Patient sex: F
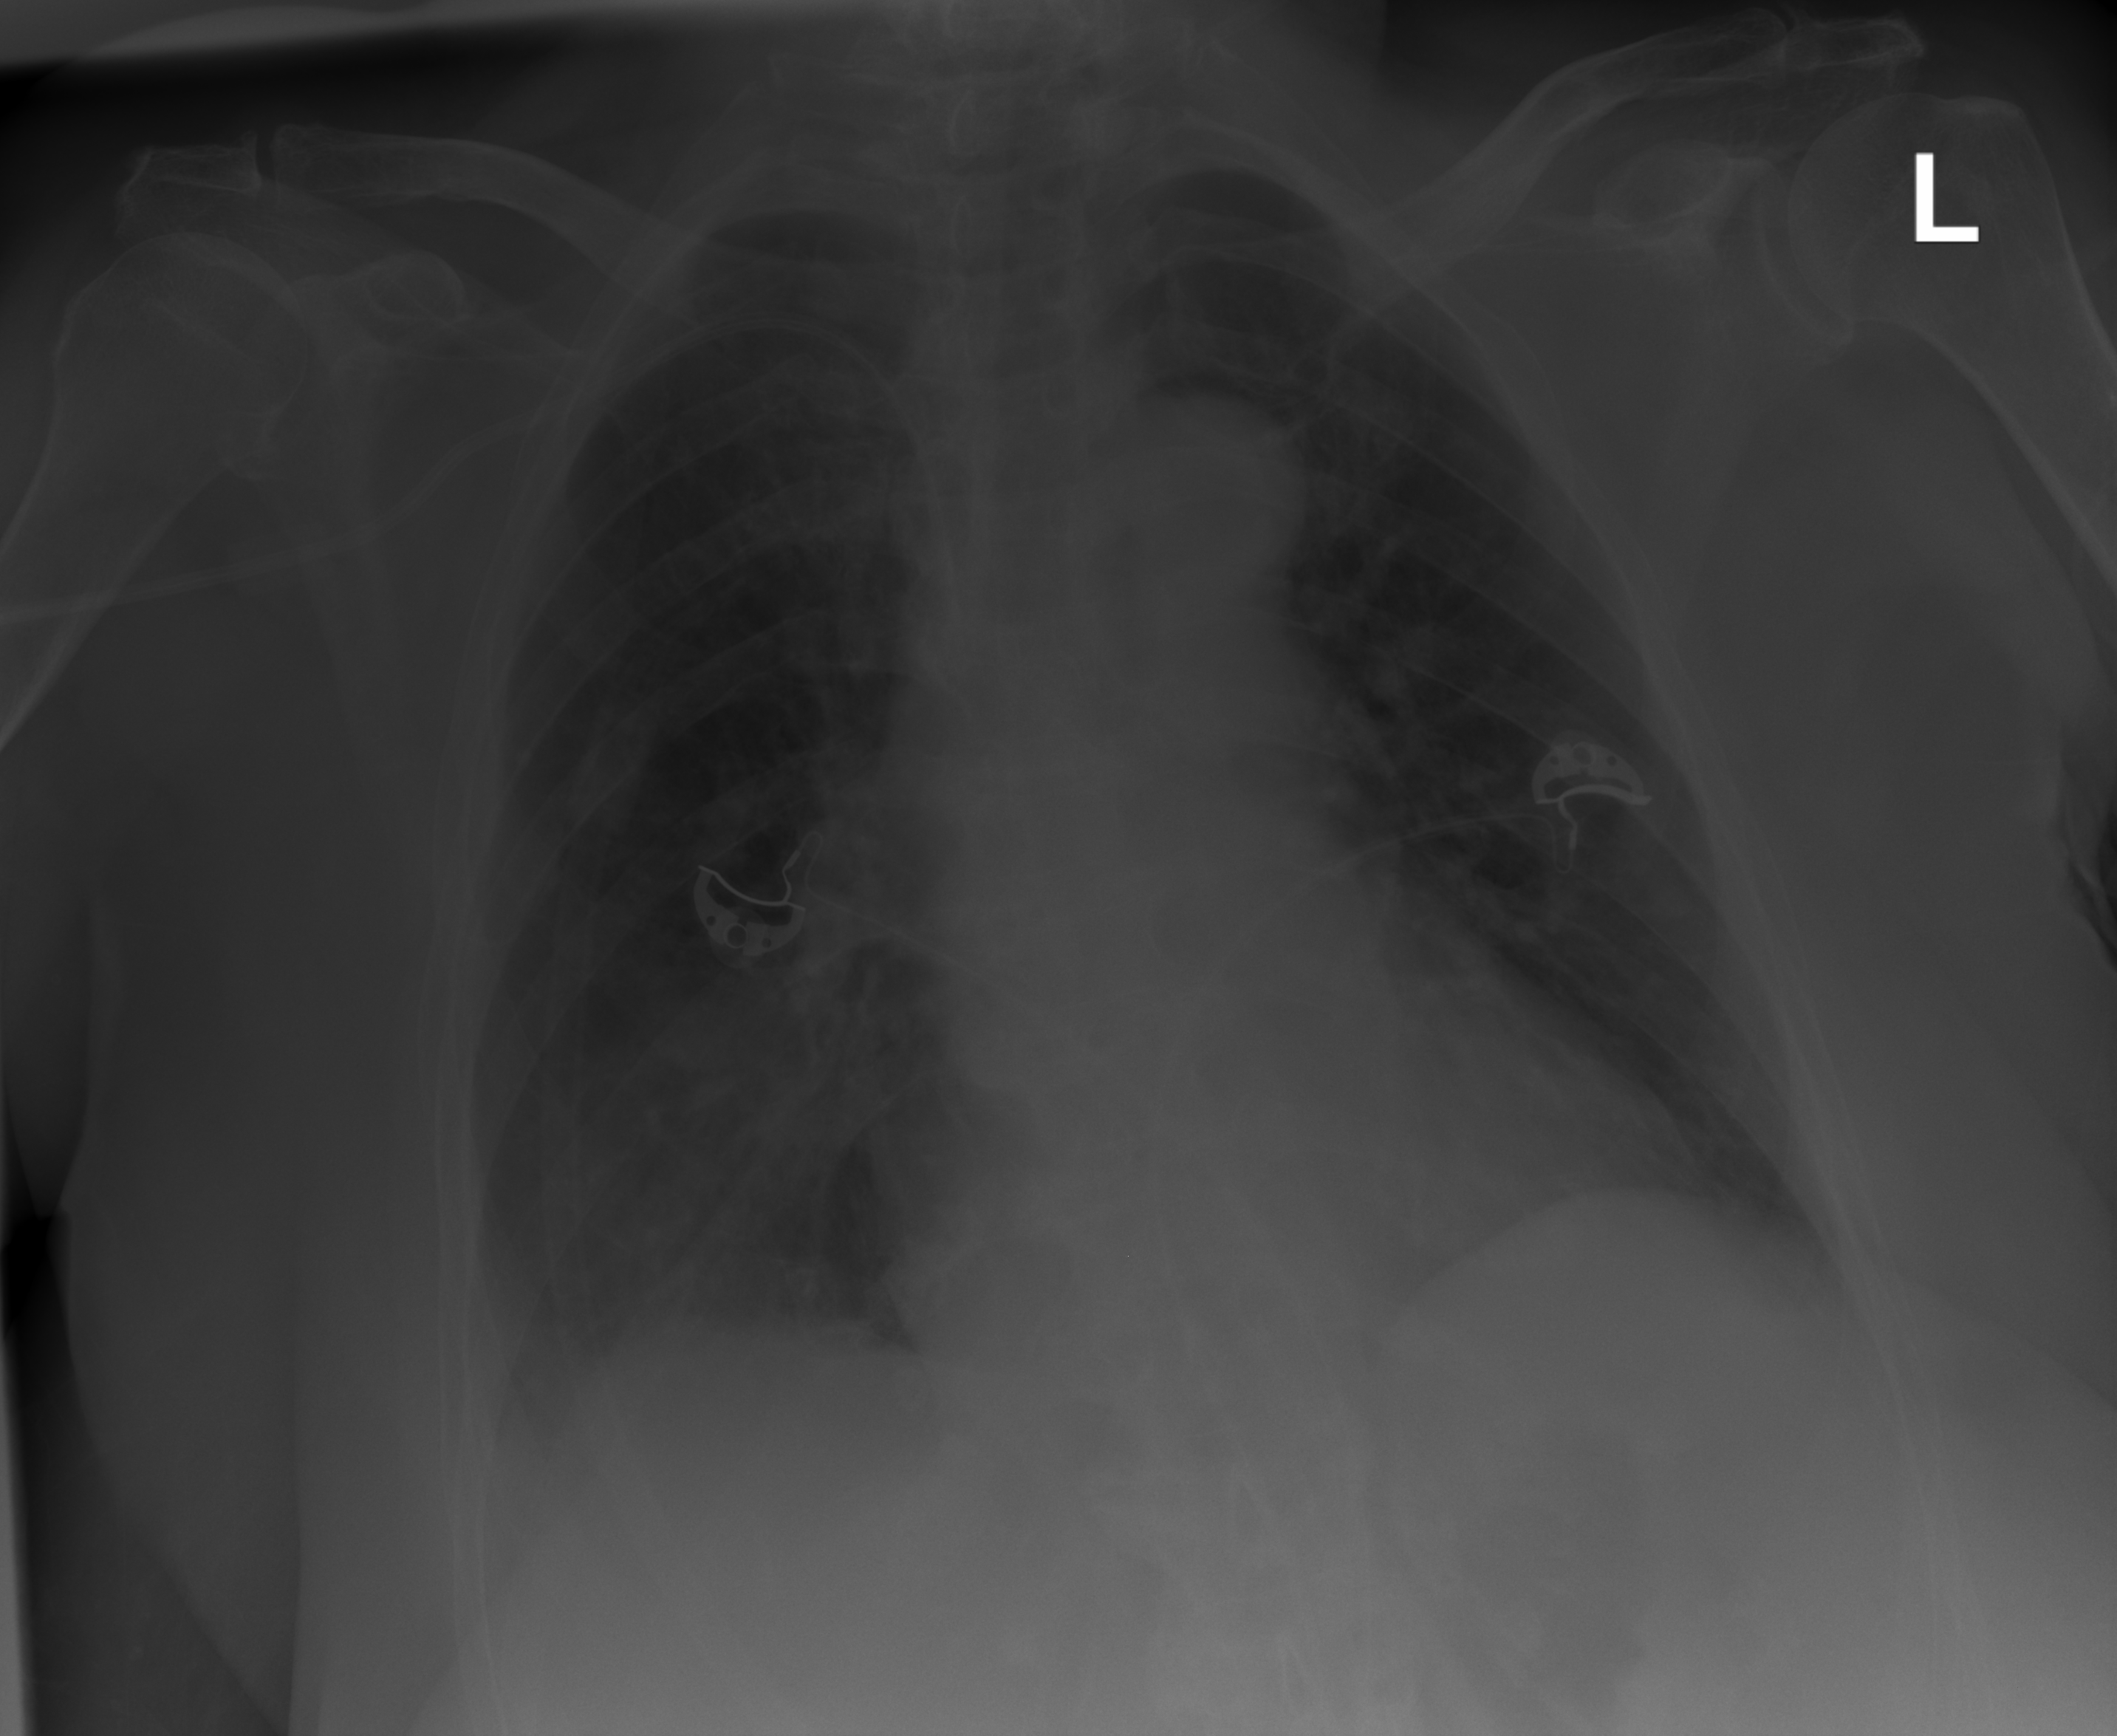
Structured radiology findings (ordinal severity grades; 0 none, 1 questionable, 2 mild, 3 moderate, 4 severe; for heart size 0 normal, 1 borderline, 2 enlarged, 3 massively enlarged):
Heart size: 0
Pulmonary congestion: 2
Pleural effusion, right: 0
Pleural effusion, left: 0
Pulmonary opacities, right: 2
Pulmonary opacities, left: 0
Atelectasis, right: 2
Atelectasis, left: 0